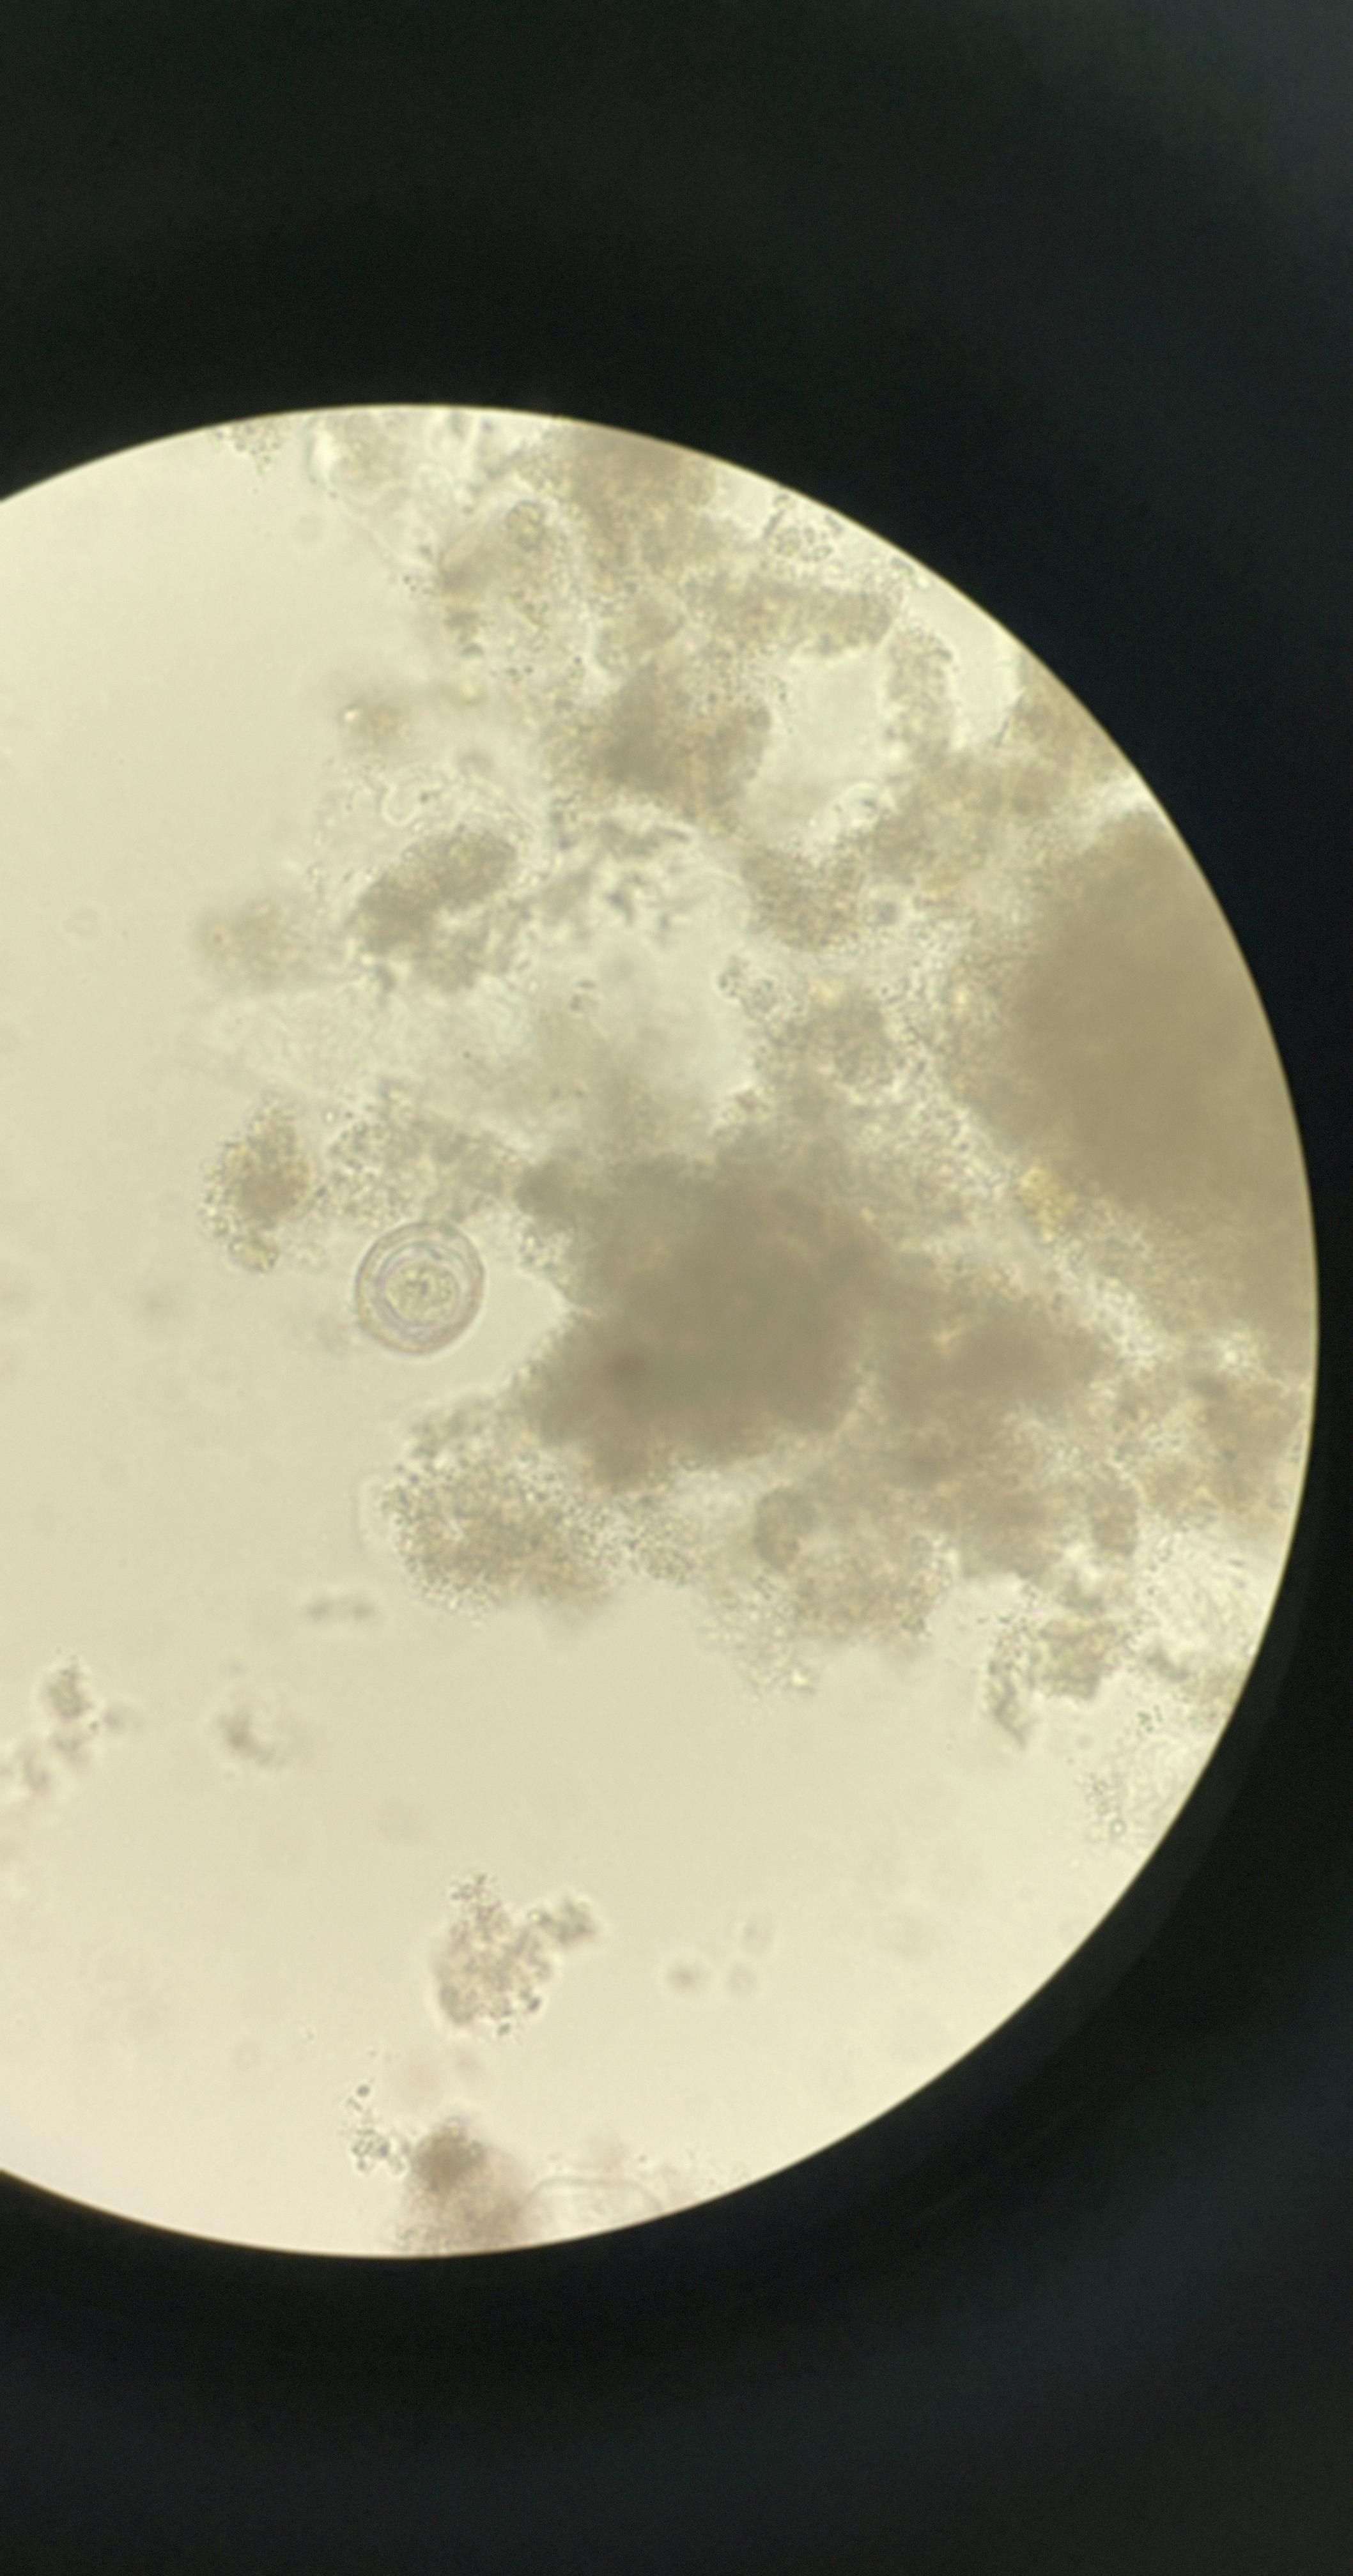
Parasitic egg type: Hymenolepis nana